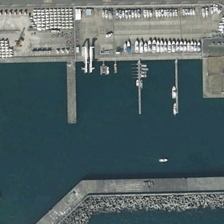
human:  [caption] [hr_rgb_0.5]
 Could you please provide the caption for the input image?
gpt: many boats are on the ground next to a port with several boats .

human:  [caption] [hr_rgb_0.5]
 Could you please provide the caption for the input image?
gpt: many boats are on the ground next to a port with several boats .

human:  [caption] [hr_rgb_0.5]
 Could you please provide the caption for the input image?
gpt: many boats are on the ground next to a port with several boats .

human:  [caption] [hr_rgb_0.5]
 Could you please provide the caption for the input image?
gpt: many boats are on the ground next to a port with several boats .

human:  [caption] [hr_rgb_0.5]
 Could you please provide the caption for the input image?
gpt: many boats are on the ground next to a port with several boats .